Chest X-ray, AP view. Patient: 56 years old, sex F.
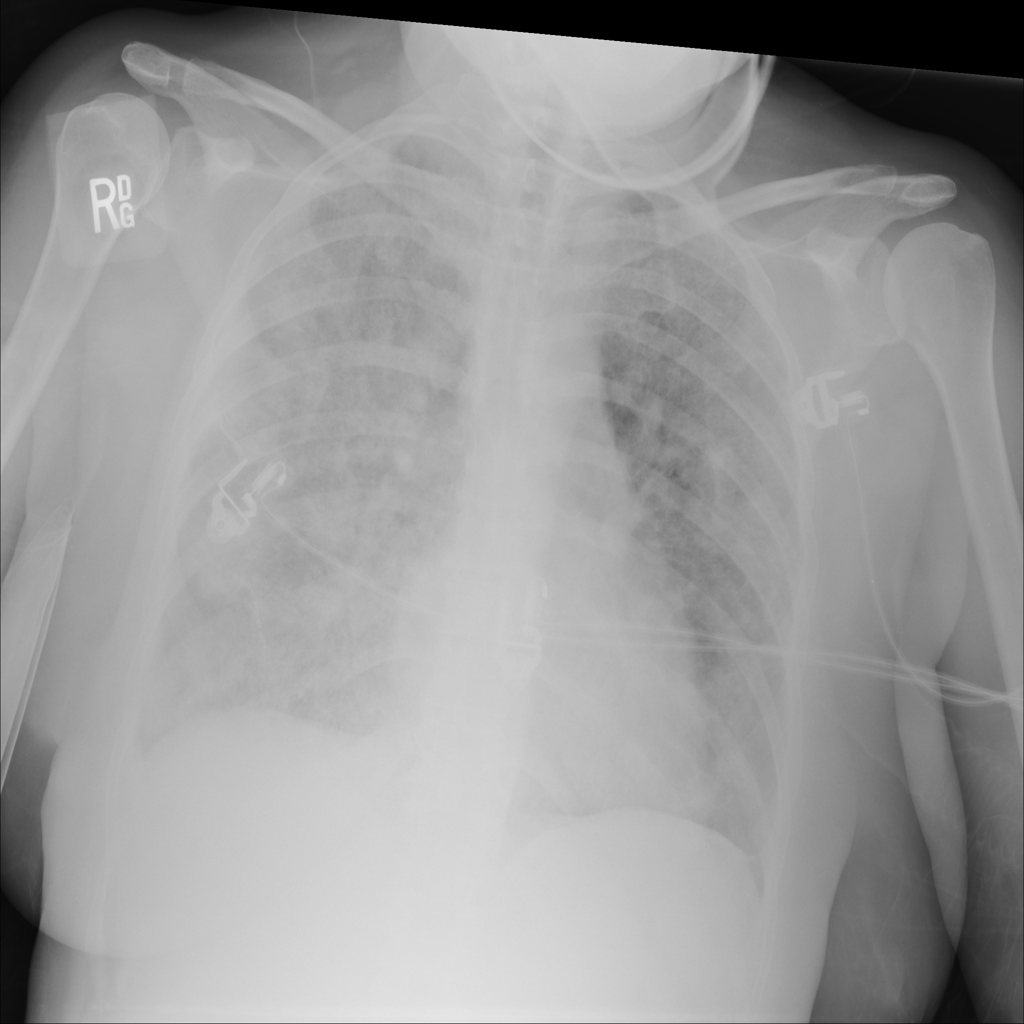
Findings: Infiltration, Nodule